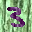
Label: 3